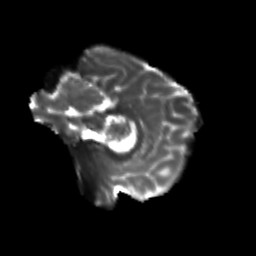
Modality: T2w
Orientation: sagittal
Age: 23
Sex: female
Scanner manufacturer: siemens
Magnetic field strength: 3 T
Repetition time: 3.5 s
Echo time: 0.104 s